Field crop: tomato
Growth stage: 2
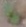
Species: solanum